Question: I am totally new to reactJS and nodeJS.
I am following <URL>,
and finding error in this command 'npm i webpack -S'.

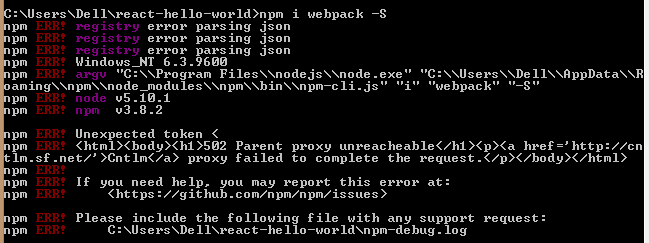
Answer: So finally i got the answer thank you so much #MoeenMohsin ...........
npm config rm proxy
npm config rm https-proxy